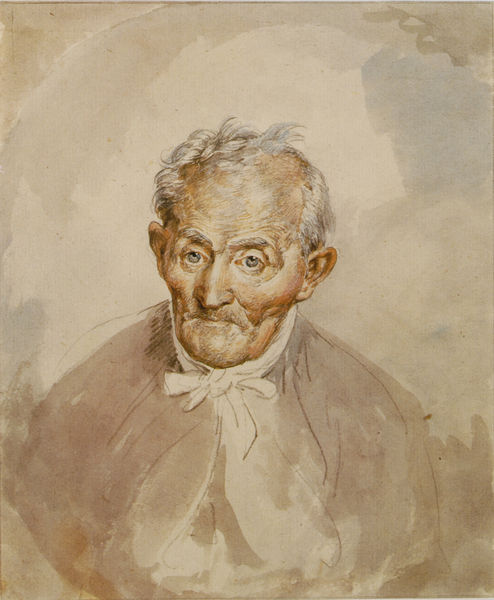
Titel: Bildnis eines Greises
Künstler: Johann Georg von Dillis
Standort: München
Institution: Stadtarchiv München, Historischer Verein von Oberbayern, Dillis-Sammlung
Schlagwörter: blau, dunkel, haut, kopf, mann, schatten, umhang, weiß, aquarell, ocker, braun, grau, haar, hell, licht, mund, nase, ohr, skizze, stirn, zeichnung, blick, beige, malerei, schleife, alt, augen, falten, gesicht, inkarnat, kragen, bildnis, portrait, porträt, haare, augenbrauen, blaue augen, kinn, ohren, rosa, farbig, wangen, alter mann, studie, linien, detail, brauen, glatze, halstuch, laviert, alter, greis, portait, entwurf, halbglatze, eingefallen, portät, halsbinde, opa, zeichung, aquarel, aqurell, graue haare, schuerze, hare, soutane, zahnlos, bartstoppeln, frisör, ohne zähne, deail